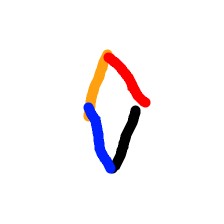
Shape: rhombus